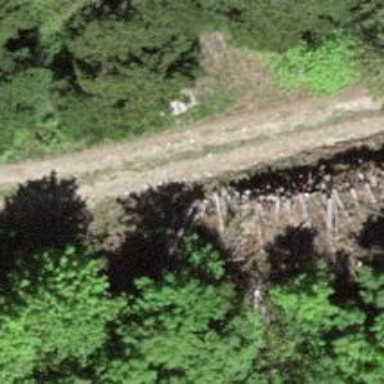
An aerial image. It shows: Track road with grade3 tracktype.